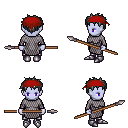
a pixel art fantasy rpg character, female body template, dark elf, purple skin, chain mail, metal pants, gray bedhead hairstyle, red bandana, metal boots, spear, four views (front, back, left, right), 2x2 character sprite sheet, small pixel art, hard edges, no anti-aliasing